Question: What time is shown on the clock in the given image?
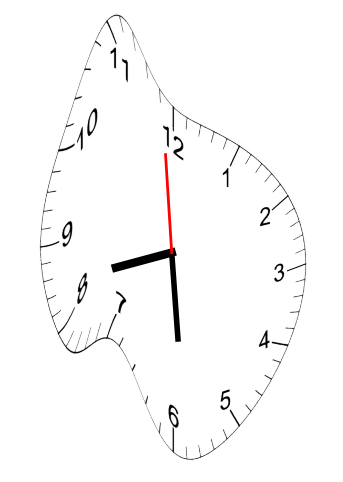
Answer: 08:28:59